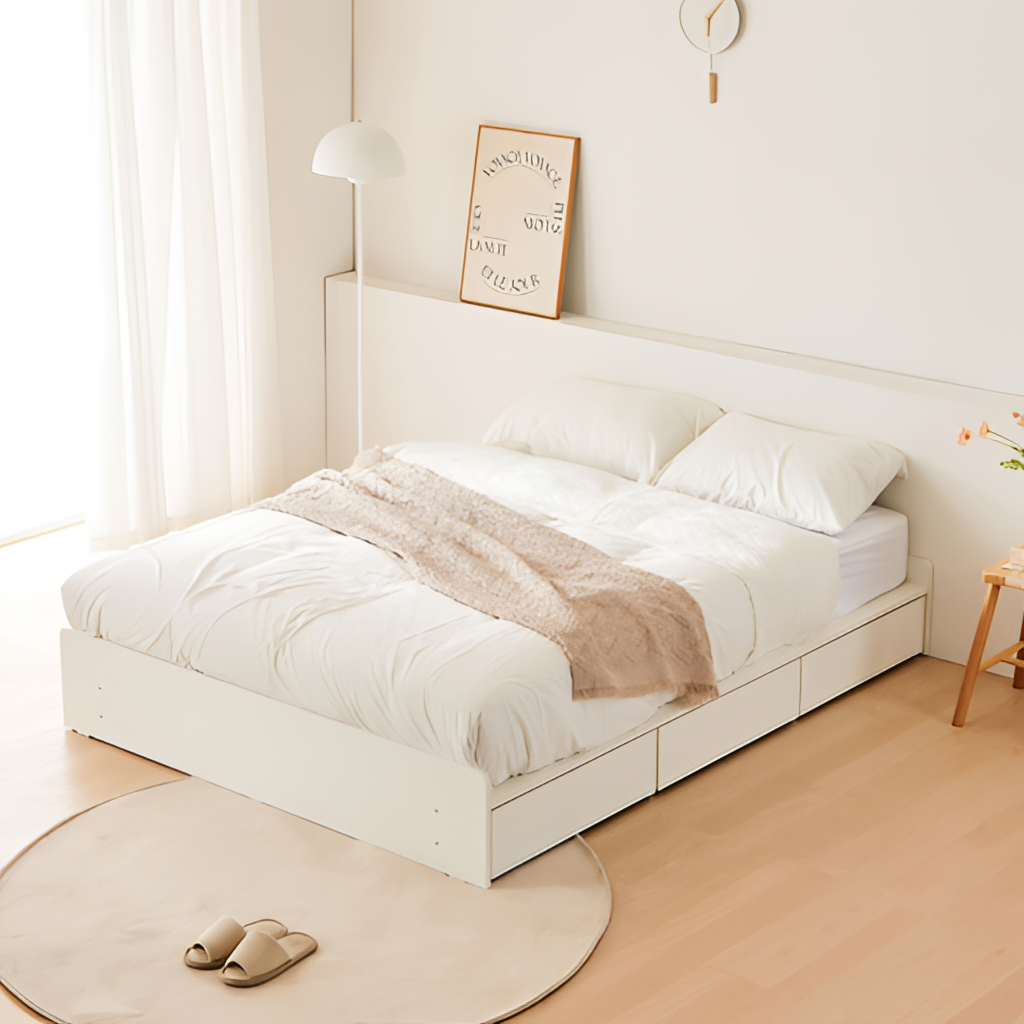
bedroom, wood bed, minimalist, wood flooring, with plank pattern, cream paint wallpaper, with solid pattern